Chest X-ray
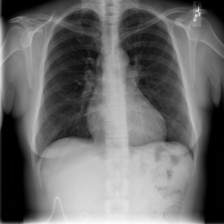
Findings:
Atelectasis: negative
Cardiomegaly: negative
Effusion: negative
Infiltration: positive
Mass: negative
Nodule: negative
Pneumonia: negative
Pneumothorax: negative
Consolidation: negative
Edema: negative
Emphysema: negative
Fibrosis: negative
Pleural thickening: negative
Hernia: negative